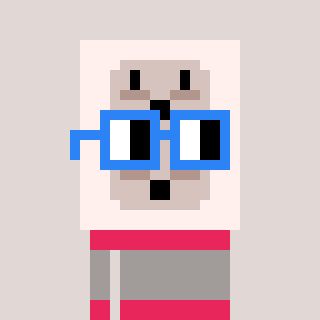
a pixel art character with square blue glasses, a outlet-shaped head and a redpinkish-colored body on a warm background